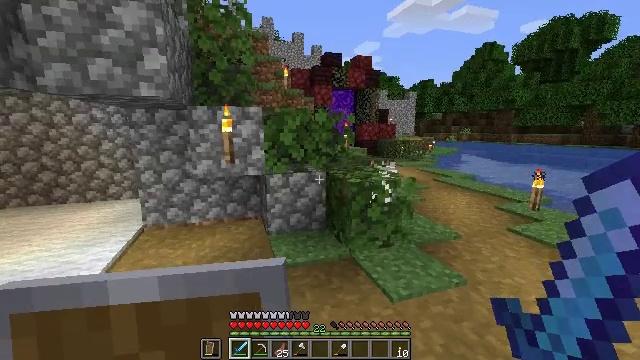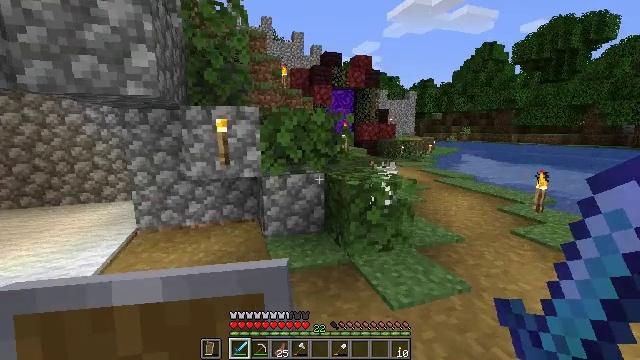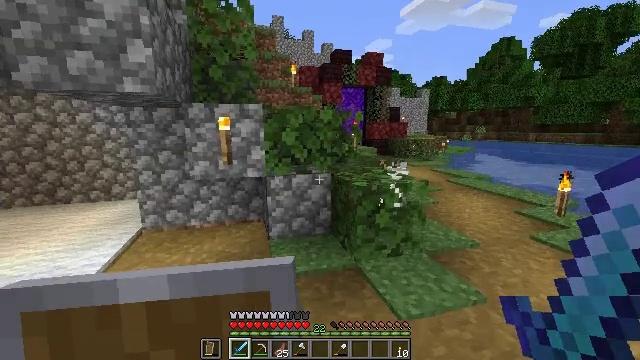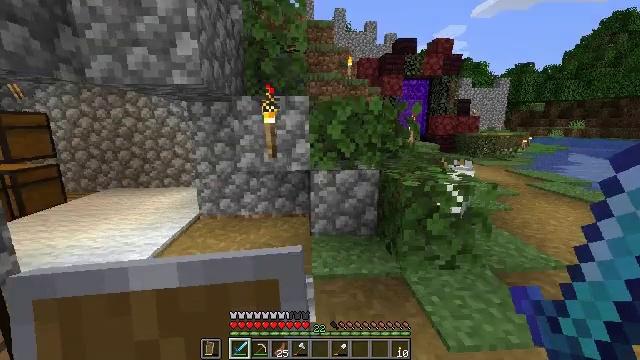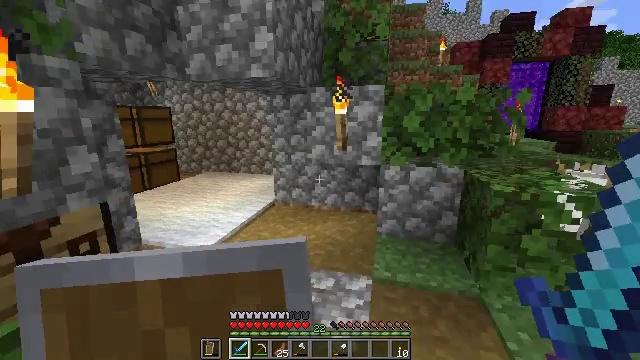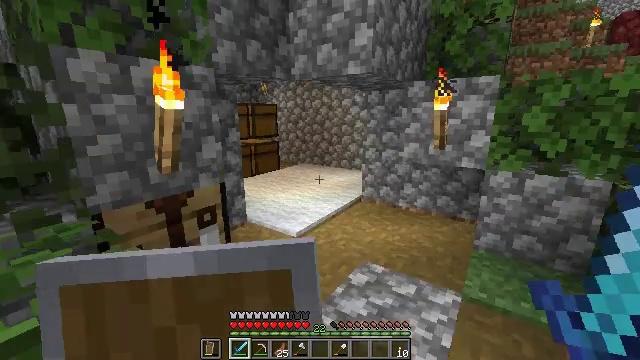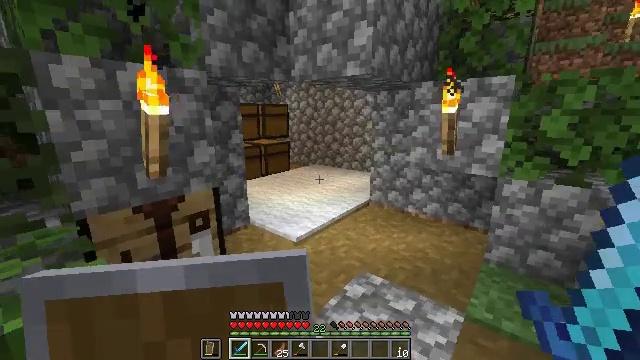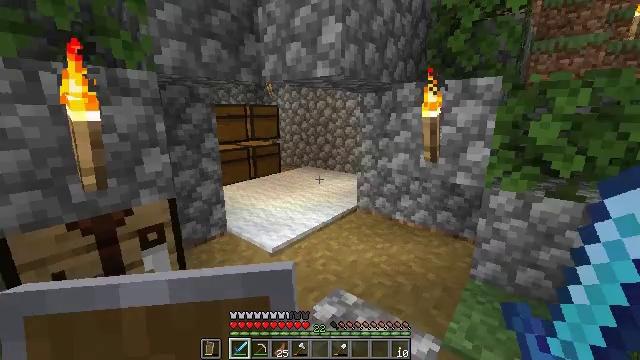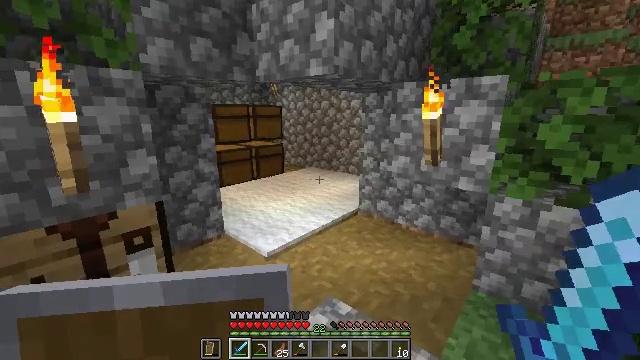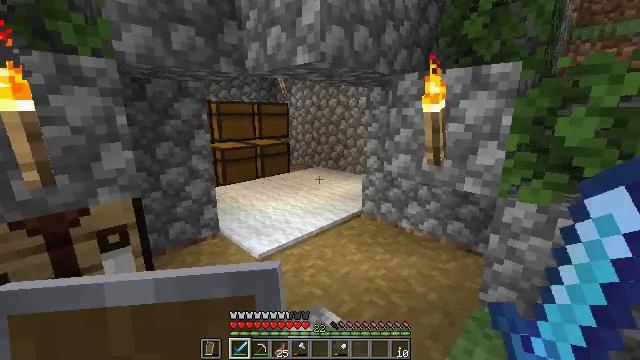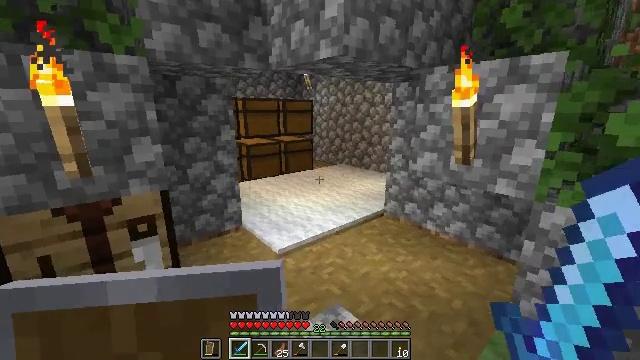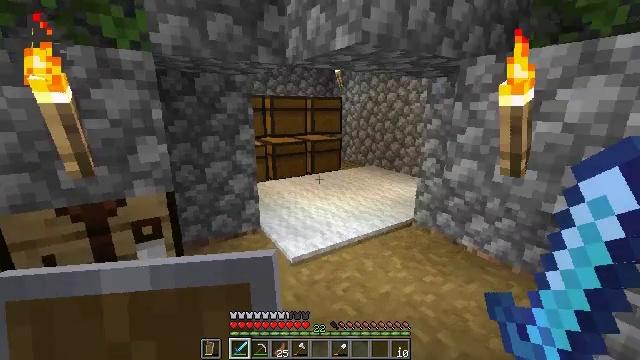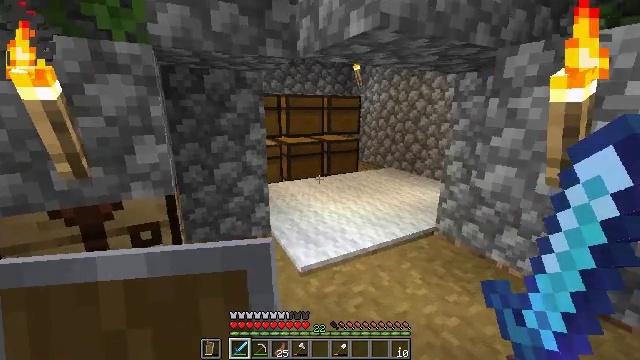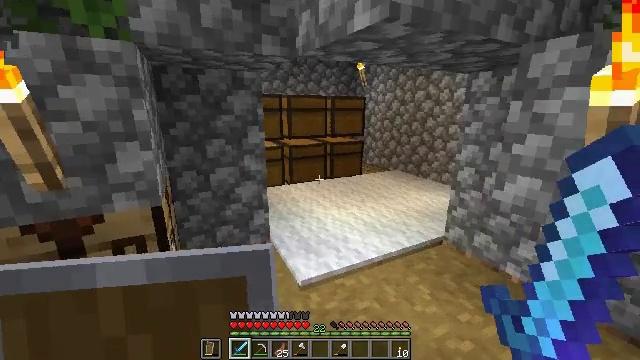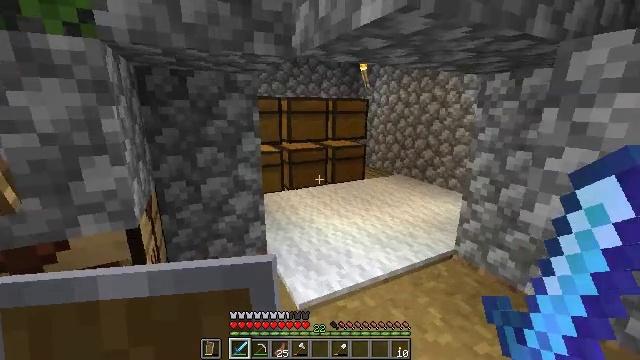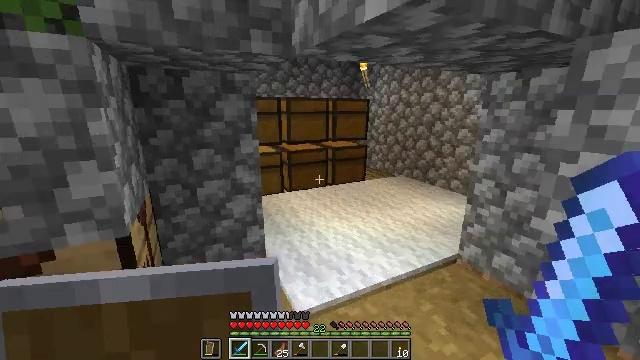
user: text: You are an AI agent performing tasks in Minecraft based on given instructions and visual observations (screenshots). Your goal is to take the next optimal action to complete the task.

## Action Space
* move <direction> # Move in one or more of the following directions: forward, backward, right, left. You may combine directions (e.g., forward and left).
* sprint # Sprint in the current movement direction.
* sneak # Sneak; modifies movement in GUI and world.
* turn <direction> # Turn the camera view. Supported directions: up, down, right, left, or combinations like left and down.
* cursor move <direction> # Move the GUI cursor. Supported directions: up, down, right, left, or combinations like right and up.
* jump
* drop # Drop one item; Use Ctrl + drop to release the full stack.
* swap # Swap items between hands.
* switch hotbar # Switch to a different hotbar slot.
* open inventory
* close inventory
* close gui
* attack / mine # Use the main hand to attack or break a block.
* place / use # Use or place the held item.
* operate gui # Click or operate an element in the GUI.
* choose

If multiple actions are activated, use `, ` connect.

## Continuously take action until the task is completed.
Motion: motion action
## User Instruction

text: Harvest nether wart blocks for resources.
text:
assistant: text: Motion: move forward and move right
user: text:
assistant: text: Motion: move forward and move right, turn left
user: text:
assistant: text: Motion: move forward and move right, turn left and down
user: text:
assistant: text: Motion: move forward and move right, turn left and down
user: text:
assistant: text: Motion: move forward and move right, turn left
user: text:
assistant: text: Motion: move forward and move right, turn left
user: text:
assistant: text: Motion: move forward and move right
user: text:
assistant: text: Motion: move forward and move right, turn left
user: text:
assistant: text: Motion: move forward and move right, turn left
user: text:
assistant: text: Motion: move forward, turn left
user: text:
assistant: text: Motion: move forward, turn left
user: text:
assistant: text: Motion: move forward, turn left
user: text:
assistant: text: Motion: move forward
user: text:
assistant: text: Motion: move forward
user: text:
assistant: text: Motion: move forward
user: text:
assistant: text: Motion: move forward
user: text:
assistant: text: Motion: move forward, turn up
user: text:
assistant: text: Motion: move forward, turn up
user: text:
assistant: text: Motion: move forward, turn right and up
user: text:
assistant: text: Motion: move forward, turn right and up
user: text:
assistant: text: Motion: move forward, turn right and up
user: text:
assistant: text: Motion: move forward, turn up
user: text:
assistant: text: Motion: move forward
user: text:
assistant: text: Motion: move forward
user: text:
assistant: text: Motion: move forward, use / place
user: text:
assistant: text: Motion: use / place
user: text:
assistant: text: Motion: use / place
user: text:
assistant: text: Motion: no_op
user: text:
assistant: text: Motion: no_op
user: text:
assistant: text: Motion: open gui